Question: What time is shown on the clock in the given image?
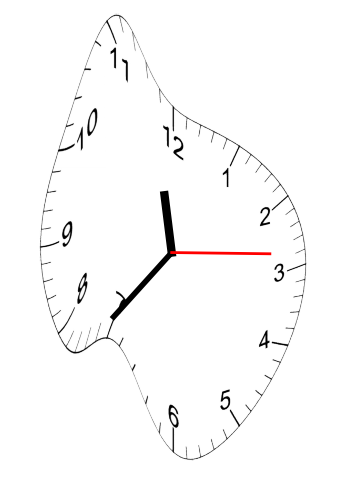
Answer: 11:36:14